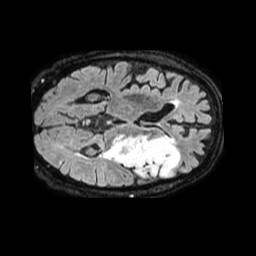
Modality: FLAIR
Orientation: axial
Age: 74
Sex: male
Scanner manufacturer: philips
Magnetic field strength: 1.5 T
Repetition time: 4.8 s
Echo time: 0.3317 s